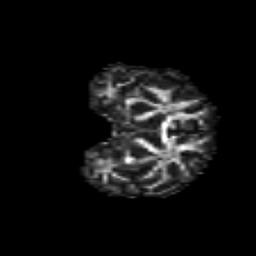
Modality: FA
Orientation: coronal
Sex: male
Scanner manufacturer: siemens
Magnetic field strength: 3 T
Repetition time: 5 s
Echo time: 0.071 s